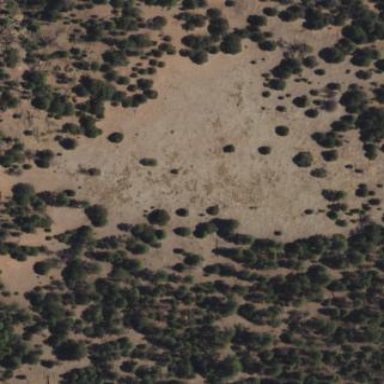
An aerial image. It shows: Patch of scrub vegetation.